Question:
I seem to run into this randomly. It usually displays the file normally, but sometimes it's all scrunched onto one line. I can't figure out what's causing it.
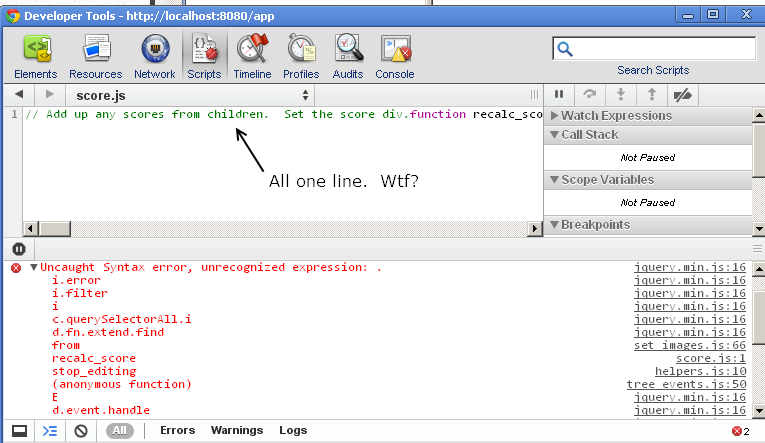
Answer: N.B.: In the current version of Chrome, this is actually done by clicking on the '{}' icon ("pretty print") on the lower left of the developer tools pane.